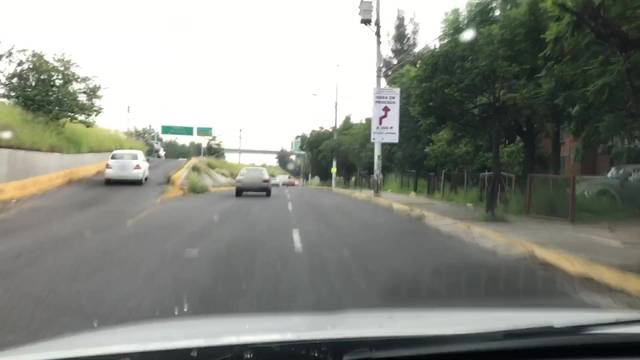
Region: Mexico
Coordinates: 20.736, -103.406